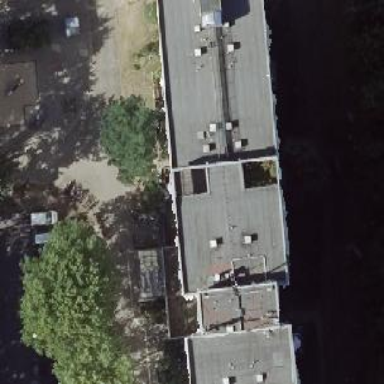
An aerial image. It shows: Building with apartments and flat roof.